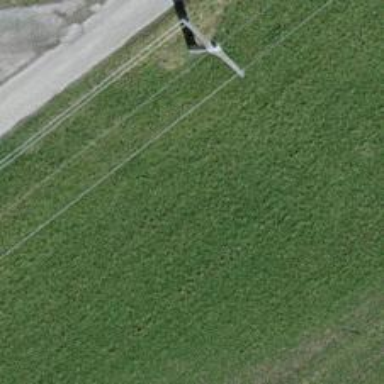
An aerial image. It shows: Power line is depicted.